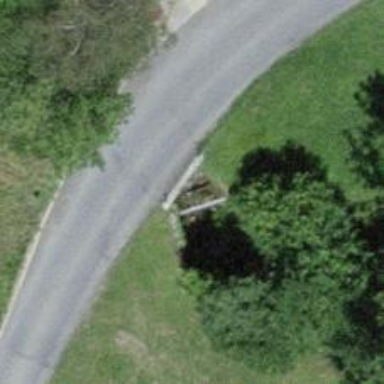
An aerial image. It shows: Culvert tunnel.